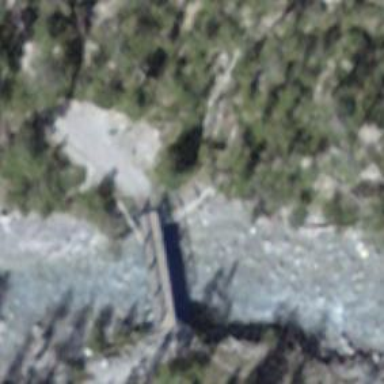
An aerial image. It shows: Path leading to bridge.